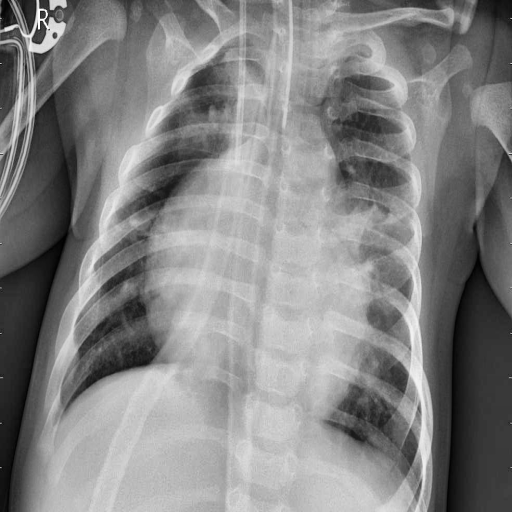
Finding: PNEUMONIA